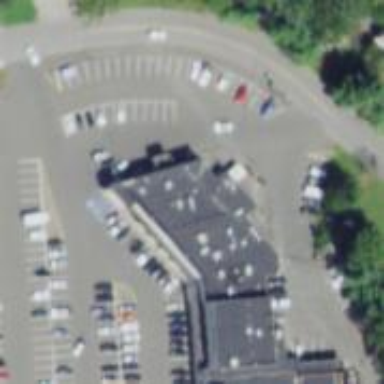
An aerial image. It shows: Convenience shop.